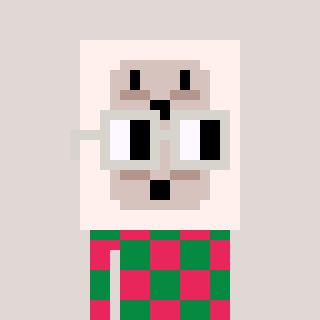
a pixel art character with square light gray glasses, a outlet-shaped head and a redpinkish-colored body on a warm background